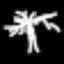
Label: palm tree